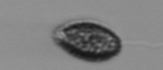
Label: Pseudochattonella_farcimen